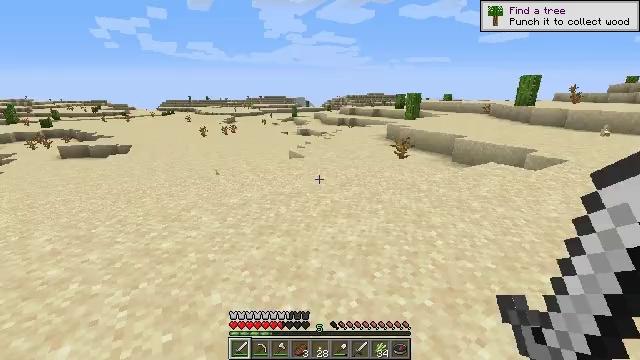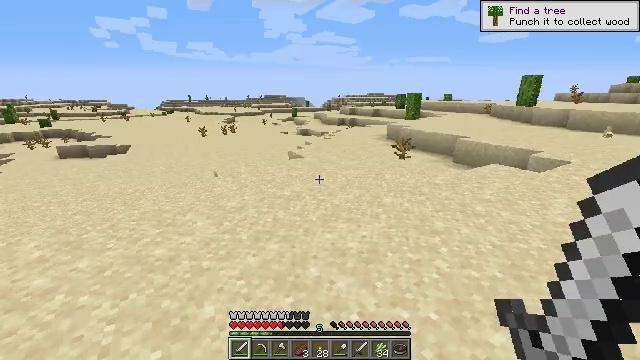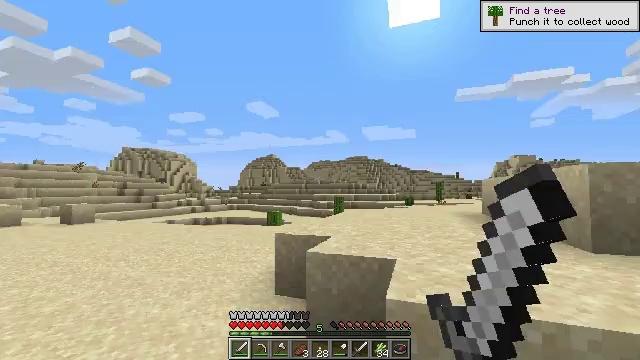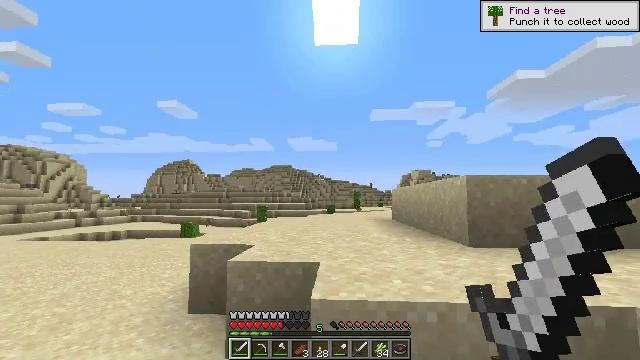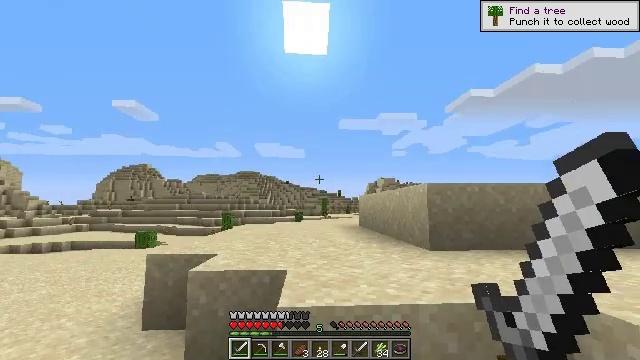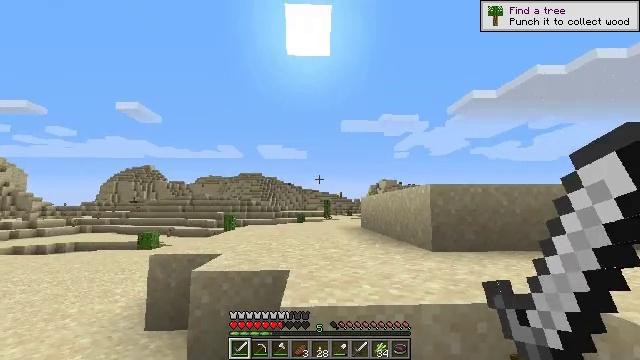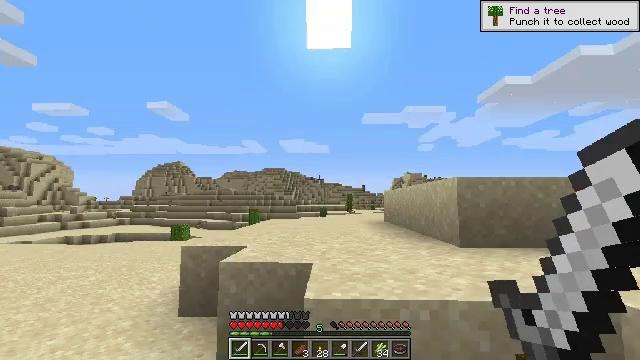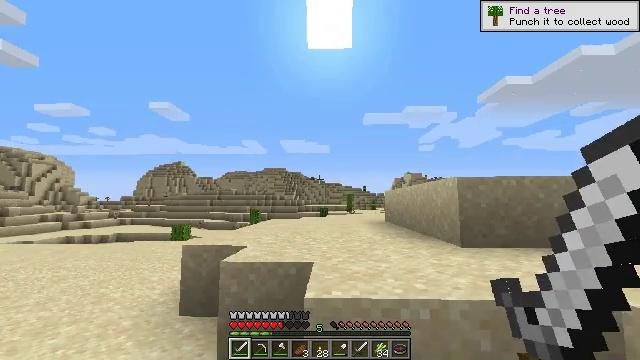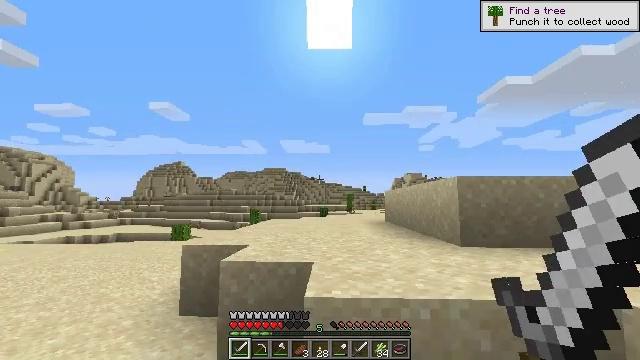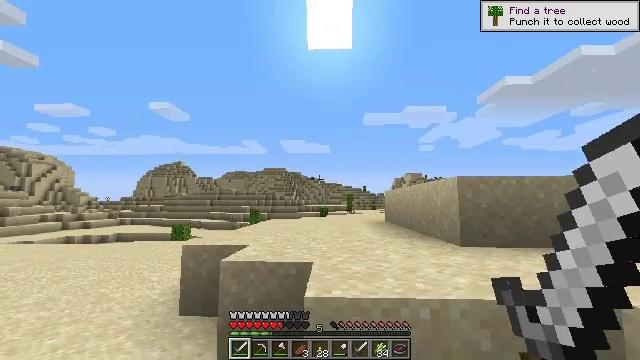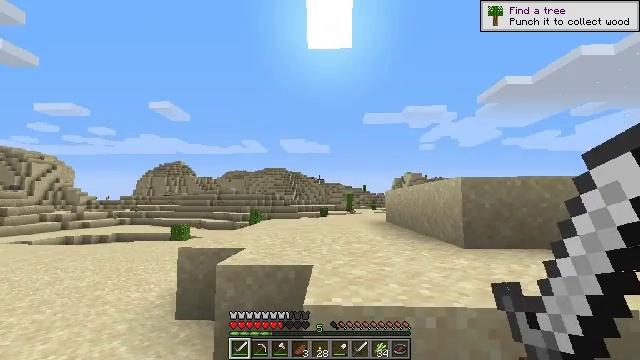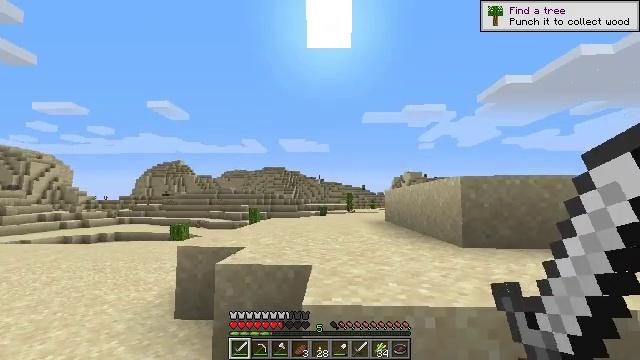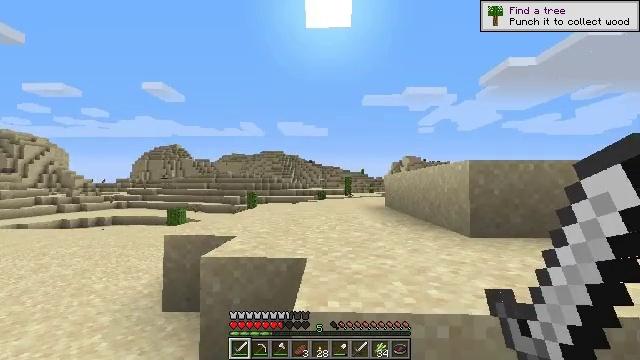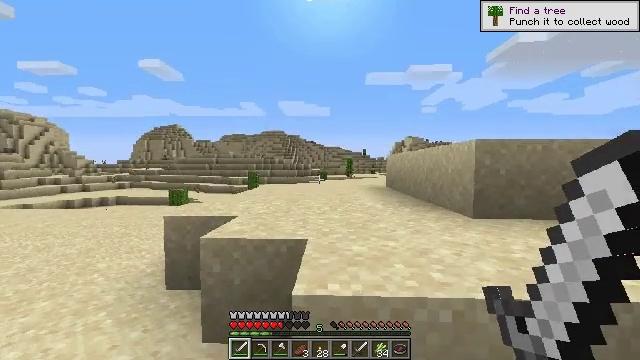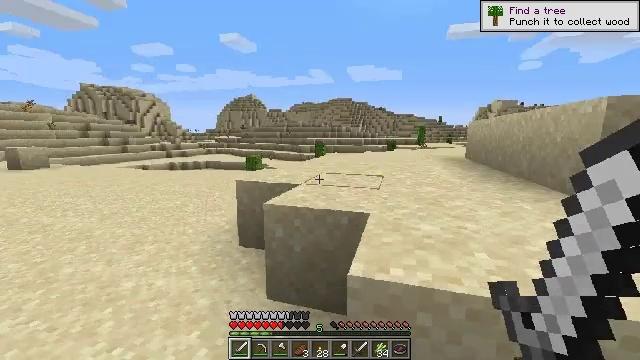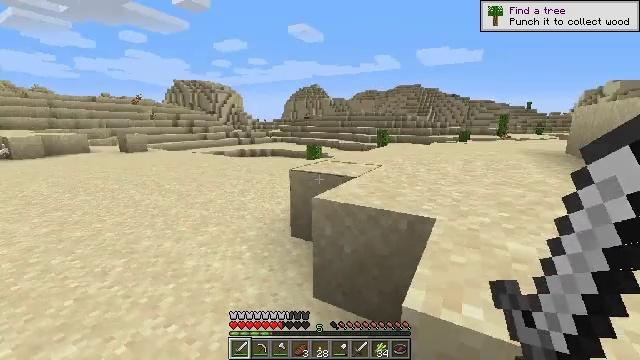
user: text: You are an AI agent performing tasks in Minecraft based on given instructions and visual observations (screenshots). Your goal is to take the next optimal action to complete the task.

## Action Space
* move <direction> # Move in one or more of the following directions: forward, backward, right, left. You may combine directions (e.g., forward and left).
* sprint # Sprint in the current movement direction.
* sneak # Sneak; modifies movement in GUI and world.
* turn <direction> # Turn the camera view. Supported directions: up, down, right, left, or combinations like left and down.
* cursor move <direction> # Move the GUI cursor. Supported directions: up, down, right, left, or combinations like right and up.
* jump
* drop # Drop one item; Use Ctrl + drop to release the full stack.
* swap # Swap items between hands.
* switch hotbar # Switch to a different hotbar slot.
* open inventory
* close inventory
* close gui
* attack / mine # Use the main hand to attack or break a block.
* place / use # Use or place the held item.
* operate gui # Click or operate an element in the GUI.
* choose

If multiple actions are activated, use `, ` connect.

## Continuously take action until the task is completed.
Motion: motion action
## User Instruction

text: Gather a dead bush.
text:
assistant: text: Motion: move forward
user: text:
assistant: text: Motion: move forward and move right, turn right and up
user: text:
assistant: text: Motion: turn right and up
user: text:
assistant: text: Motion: turn right and up
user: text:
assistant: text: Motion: no_op
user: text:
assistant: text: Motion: turn left and down
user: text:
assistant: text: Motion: no_op
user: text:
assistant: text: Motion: no_op
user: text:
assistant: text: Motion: no_op
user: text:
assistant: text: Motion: move forward
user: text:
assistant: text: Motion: move forward
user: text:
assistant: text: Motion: move forward, turn down
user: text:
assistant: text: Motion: move forward, turn down
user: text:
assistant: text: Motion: move forward, turn left and down
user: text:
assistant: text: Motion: move forward, turn left and down
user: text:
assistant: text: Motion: move forward, turn left and down
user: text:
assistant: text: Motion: move forward, turn left and up
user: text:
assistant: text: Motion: move forward, turn left and up
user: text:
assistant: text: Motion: move forward, turn up
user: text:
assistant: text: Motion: move forward
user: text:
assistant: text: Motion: move forward
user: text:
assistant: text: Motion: move forward
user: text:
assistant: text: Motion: move forward
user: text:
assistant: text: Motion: move forward
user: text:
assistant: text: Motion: move forward, turn right and up
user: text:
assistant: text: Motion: move forward, turn right and up
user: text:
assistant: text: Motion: move forward, turn right and up
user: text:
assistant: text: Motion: move forward, turn right and up
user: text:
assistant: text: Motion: move forward, turn right
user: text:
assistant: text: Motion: move forward and move left